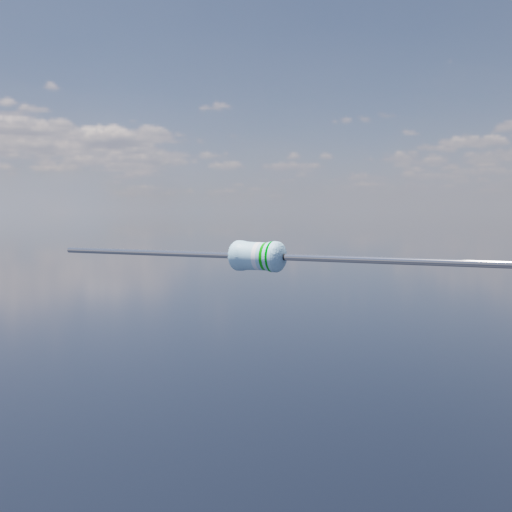
Resistor colour bands (in order): white, green, green